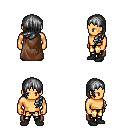
a pixel art fantasy rpg character, male body template, human, tanned skin, brown cape, gold greaves, gray left-swept hairstyle, black shoes, four views (front, back, left, right), 2x2 character sprite sheet, small pixel art, hard edges, no anti-aliasing